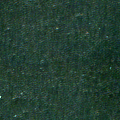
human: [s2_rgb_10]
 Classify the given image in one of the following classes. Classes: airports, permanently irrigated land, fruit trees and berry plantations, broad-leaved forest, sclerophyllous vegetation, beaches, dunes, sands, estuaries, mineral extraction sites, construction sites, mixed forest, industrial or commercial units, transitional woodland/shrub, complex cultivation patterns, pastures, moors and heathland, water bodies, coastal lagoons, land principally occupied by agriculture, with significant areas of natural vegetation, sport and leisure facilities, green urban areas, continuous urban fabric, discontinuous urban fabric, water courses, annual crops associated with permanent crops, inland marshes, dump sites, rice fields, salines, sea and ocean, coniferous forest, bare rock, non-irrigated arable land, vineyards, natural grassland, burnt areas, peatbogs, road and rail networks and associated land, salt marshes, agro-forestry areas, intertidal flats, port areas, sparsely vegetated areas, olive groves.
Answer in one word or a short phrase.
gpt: sea and ocean